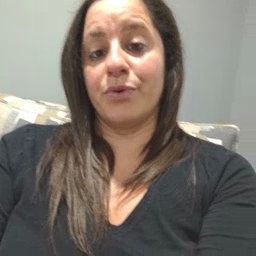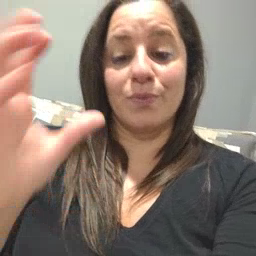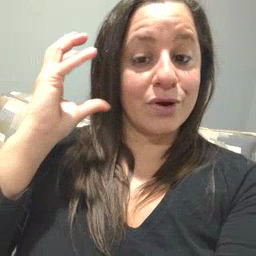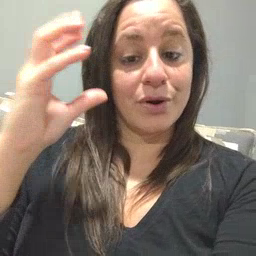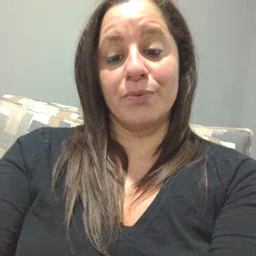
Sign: radio